Current action and preconditions to check: trajectory_clear

Your task: For each precondition in the list above, predict whether it will hold at this action.

Consider the current scene as observed from the mobile robot's camera, and analyze the predicted future states of all dynamic agents (e.g., people, animals, vehicles, or any moving entities) within the NEXT SECOND.

IMPORTANT: Only answer "very likely" if you are absolutely certain—based on strong, clear evidence—that a dynamic agent will violate the precondition in the predicted future state. Do NOT answer "very likely" for unlikely, ambiguous, or low-probability risks.

Ask yourself for each precondition: Is there a high probability, with clear and convincing evidence, that the predicted future states of any dynamic agent will interfere with the predicted future state of the currently executing action within the NEXT SECOND, causing that precondition to fail?

Assess the risk level based on these predictions. Use "likely" or "very likely" if motions create a clear risk of interference.

Use "neutral" or "improbable" if agents are nearby but their predicted paths are clearly diverging or non-conflicting.

Failure Risk Categories: "very improbable", "improbable", "neutral", "likely", "very likely"

Answer Format: Output ONLY the probability_of_failure value from these categories: "very improbable", "improbable", "neutral", "likely", "very likely"

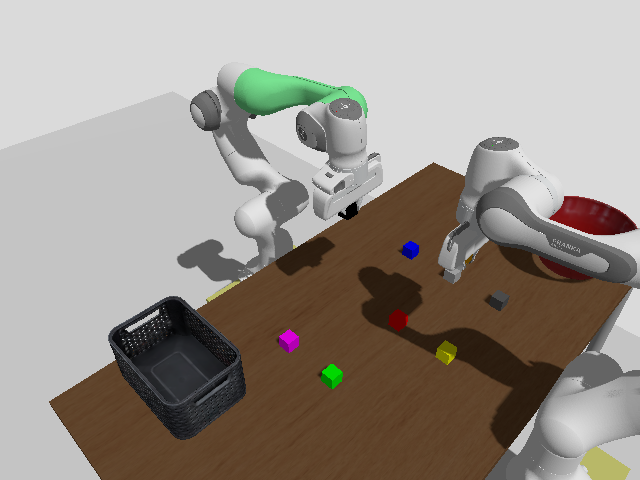

Answer: very improbable